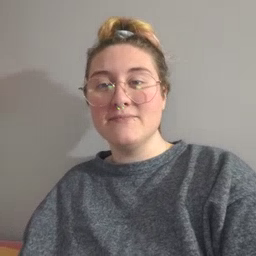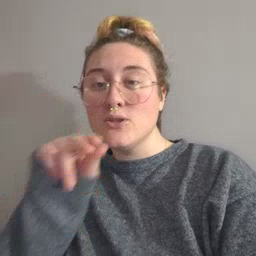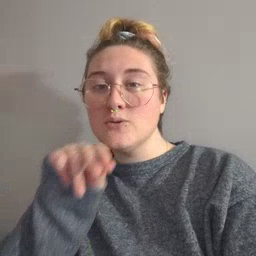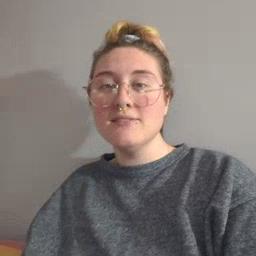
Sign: goose